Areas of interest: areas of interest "China Petroleum First Gas Station"
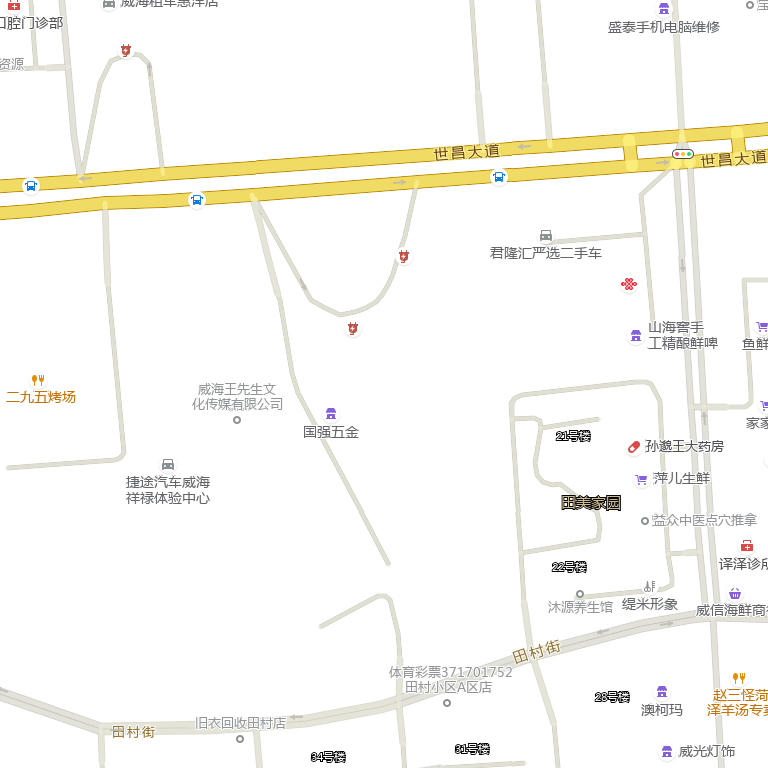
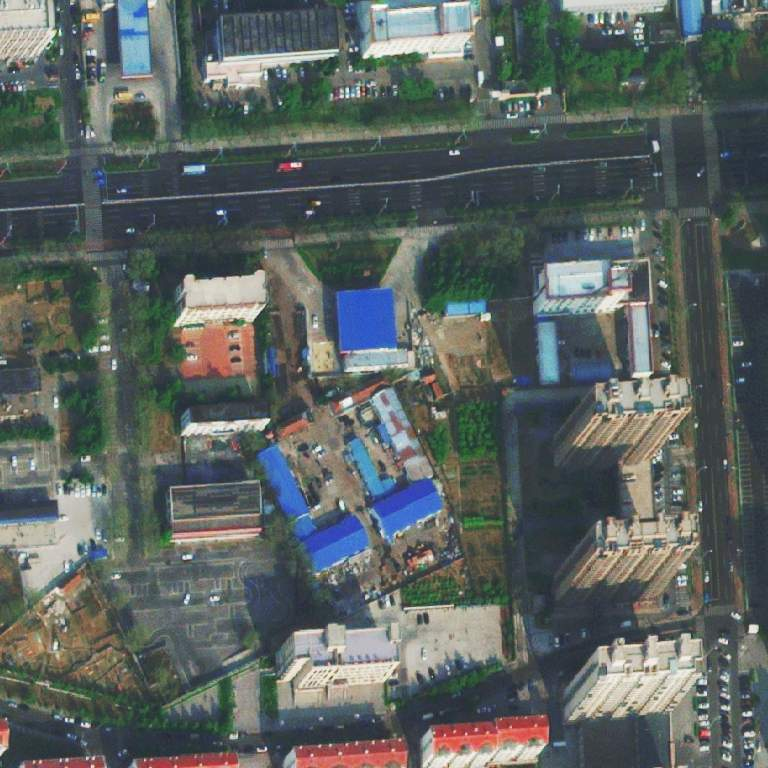